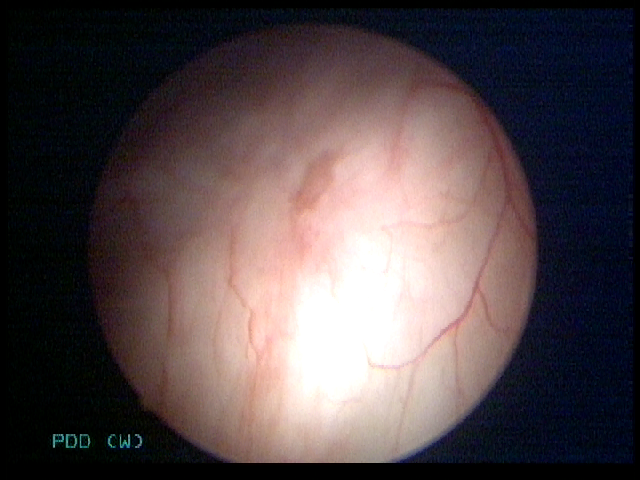
Modality: WLC
Class: Non-malignant
Subclass: BenignNOS
Lesion: L1
Morphology: Papillary
Bladder cancer association: No